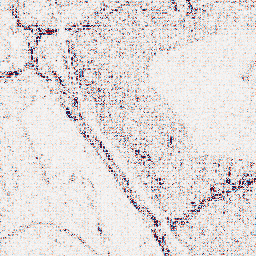
Category: wavelet
Decomposition family: wavelet_biorthogonal
Decomposition parameters: wavelet: bior3.5
level: 1
Upsampling method: bilinear
Upsampling parameters: scale: 8
Upsampling scale: 8